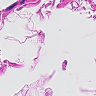
Metastatic tissue present: no